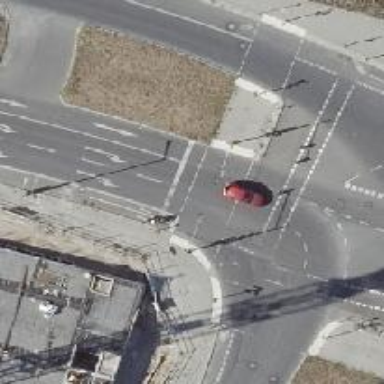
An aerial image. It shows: Footway crossing with traffic signals and island in the middle.